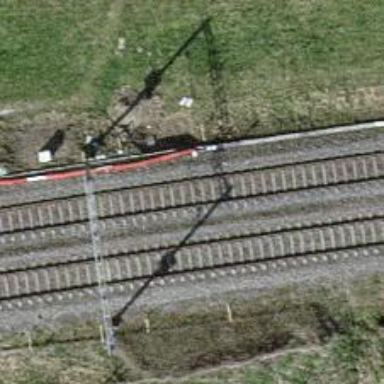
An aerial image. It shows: Railway signal.